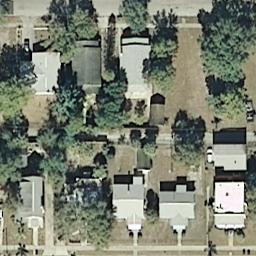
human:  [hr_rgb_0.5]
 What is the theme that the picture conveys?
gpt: medium residential